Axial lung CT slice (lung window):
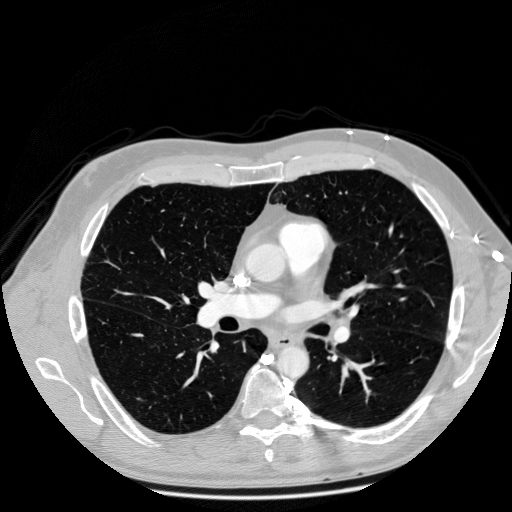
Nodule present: no